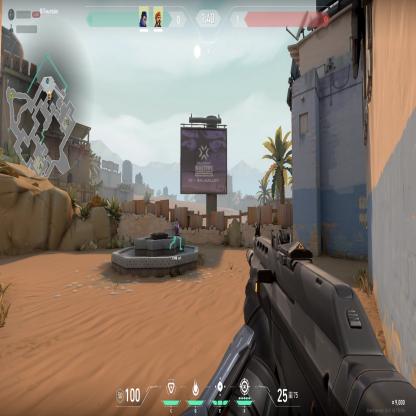
Label: teammate